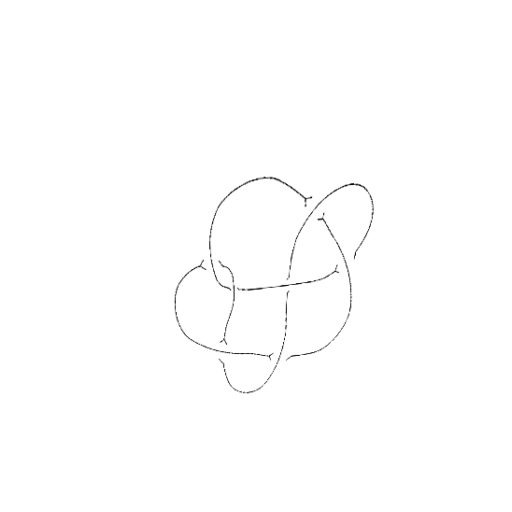
Crossing number: 7